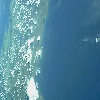
Label: water